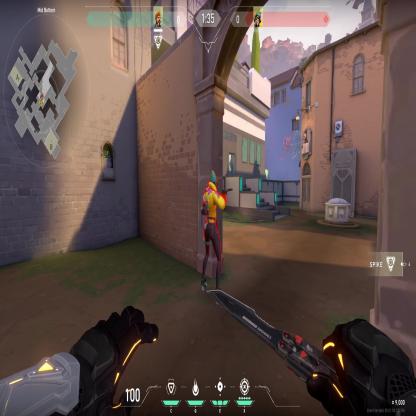
Label: enemy